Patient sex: M
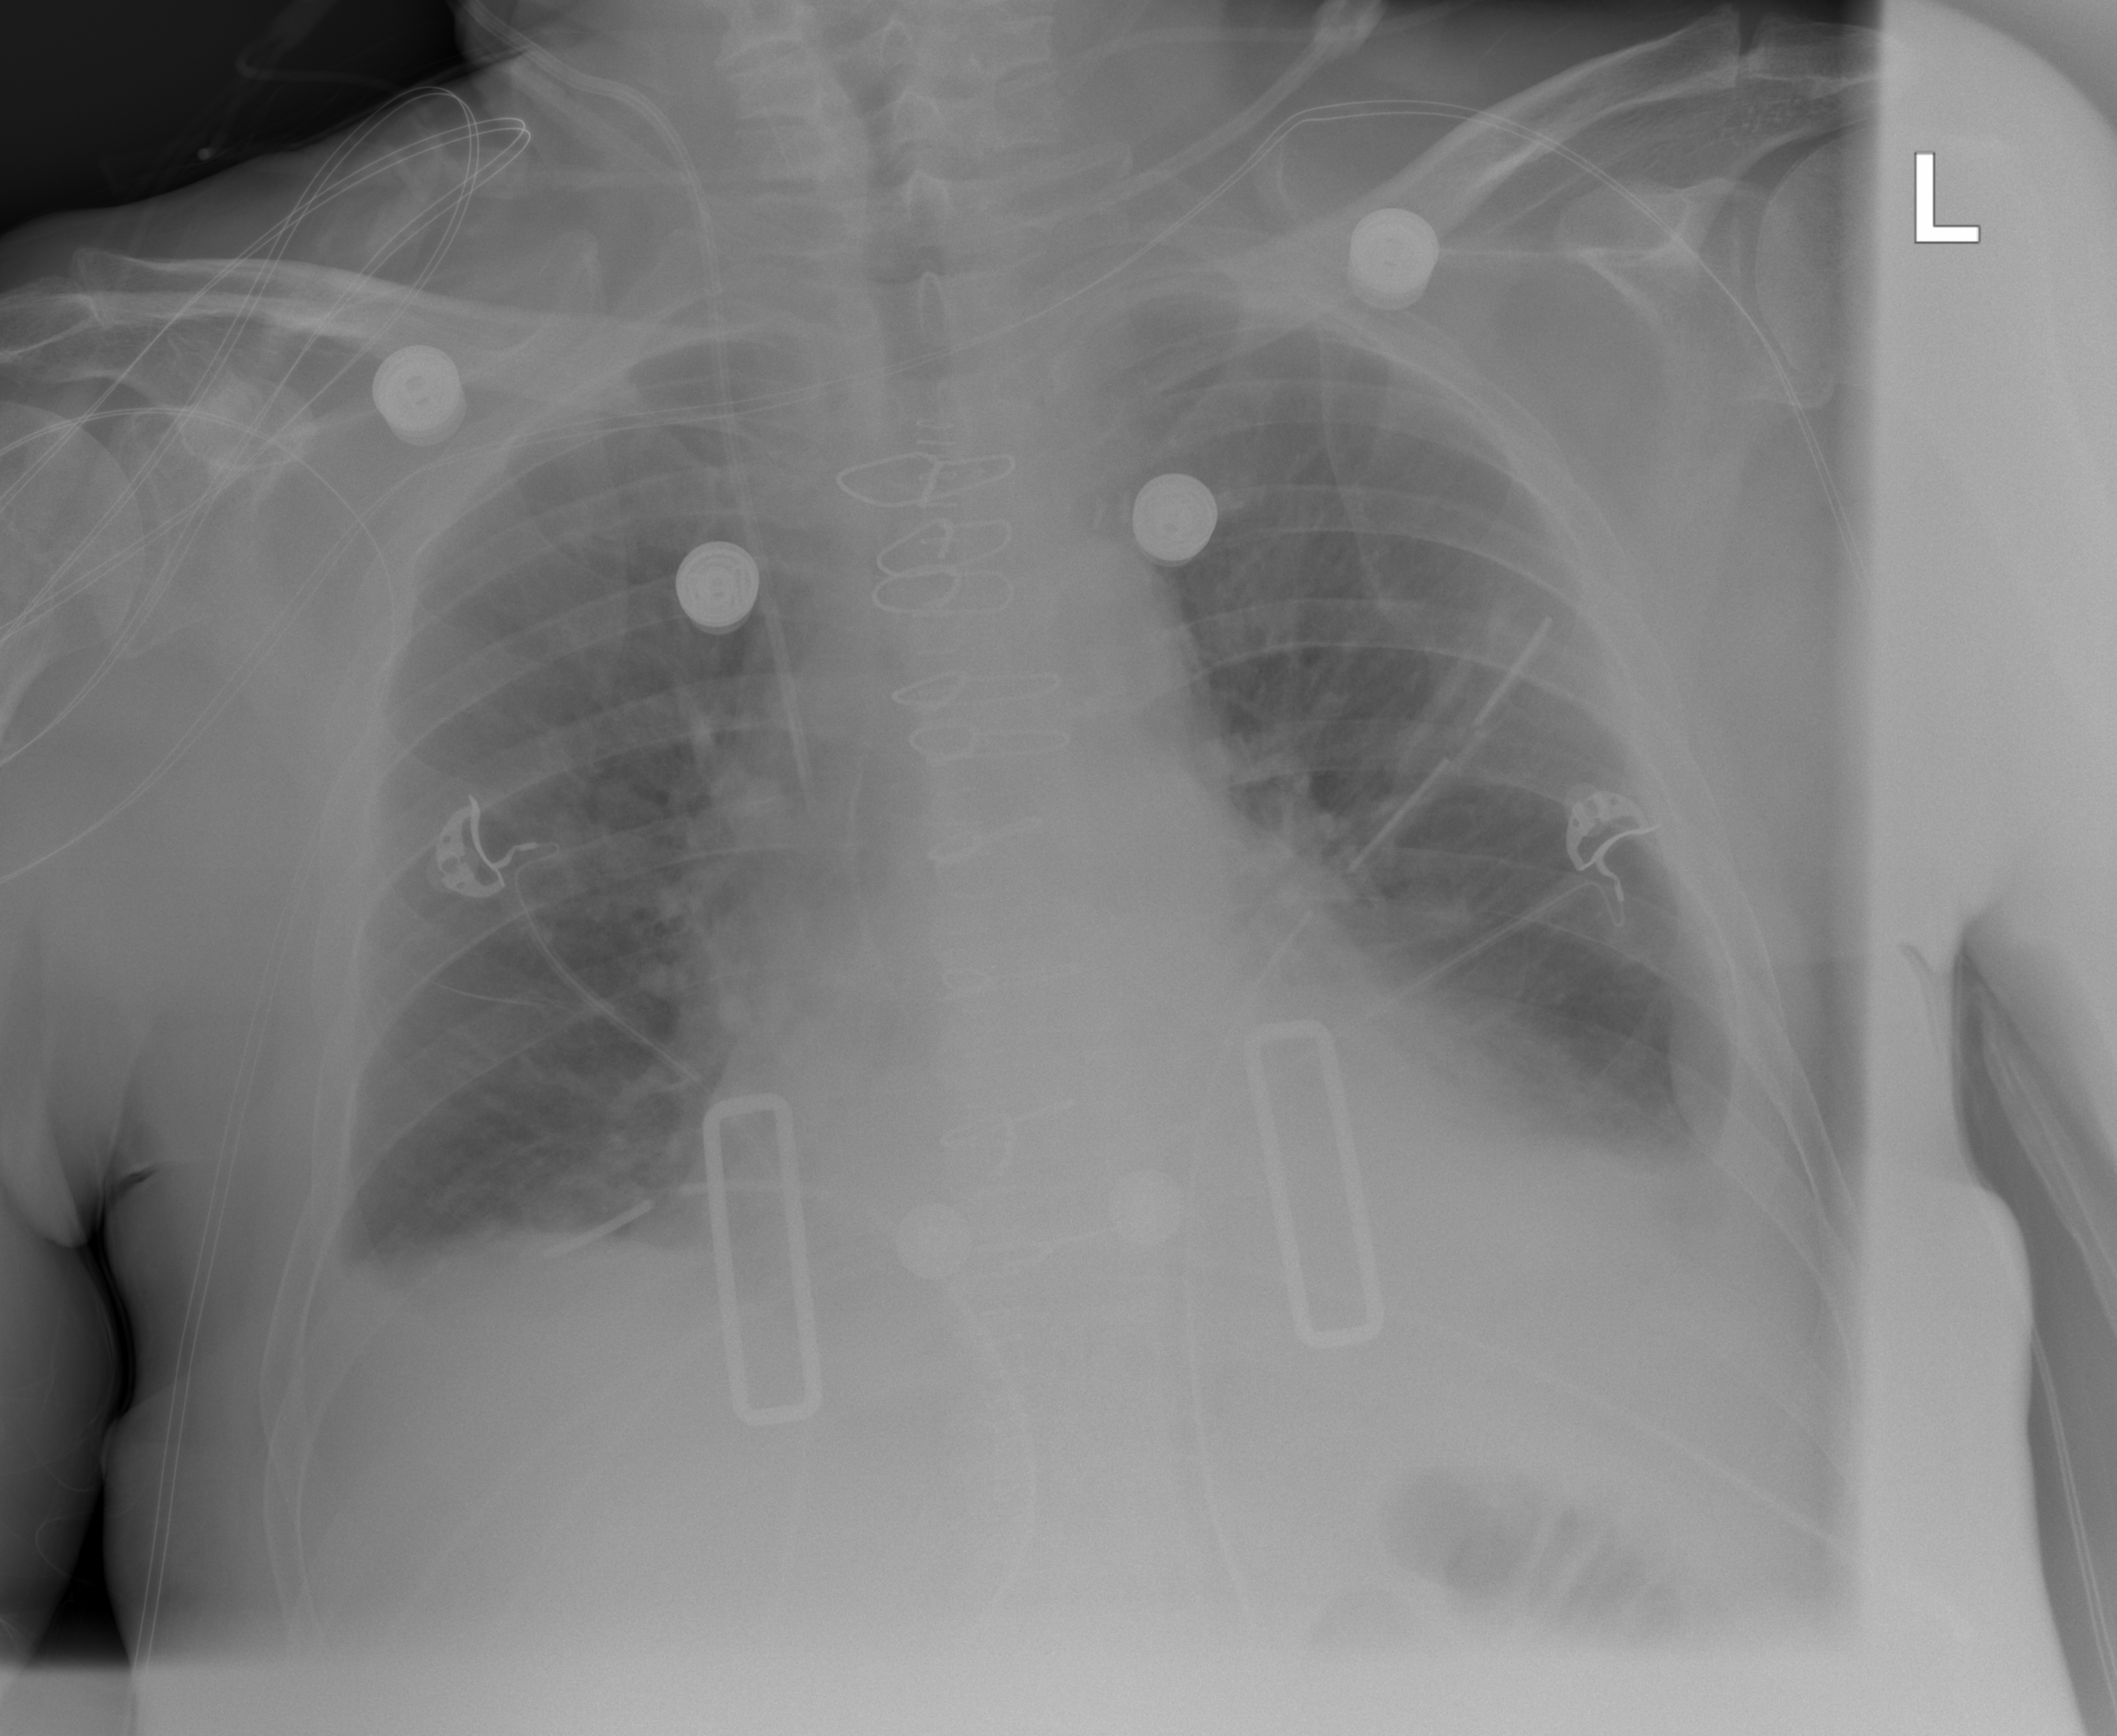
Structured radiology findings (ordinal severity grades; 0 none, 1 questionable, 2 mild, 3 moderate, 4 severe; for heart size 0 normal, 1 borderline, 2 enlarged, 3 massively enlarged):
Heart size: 0
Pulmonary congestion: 0
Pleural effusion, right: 2
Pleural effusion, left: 2
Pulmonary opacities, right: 0
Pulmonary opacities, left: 0
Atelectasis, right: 2
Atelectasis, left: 2